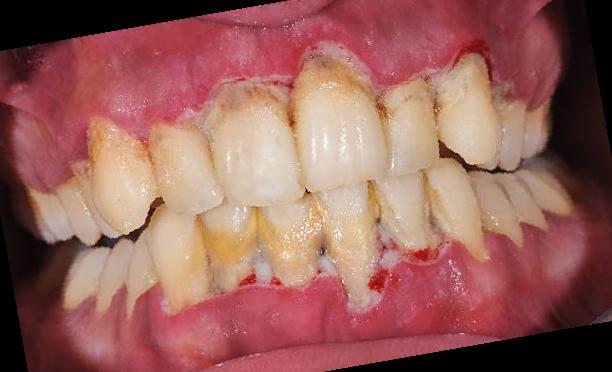
Condition: Calculus